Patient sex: F
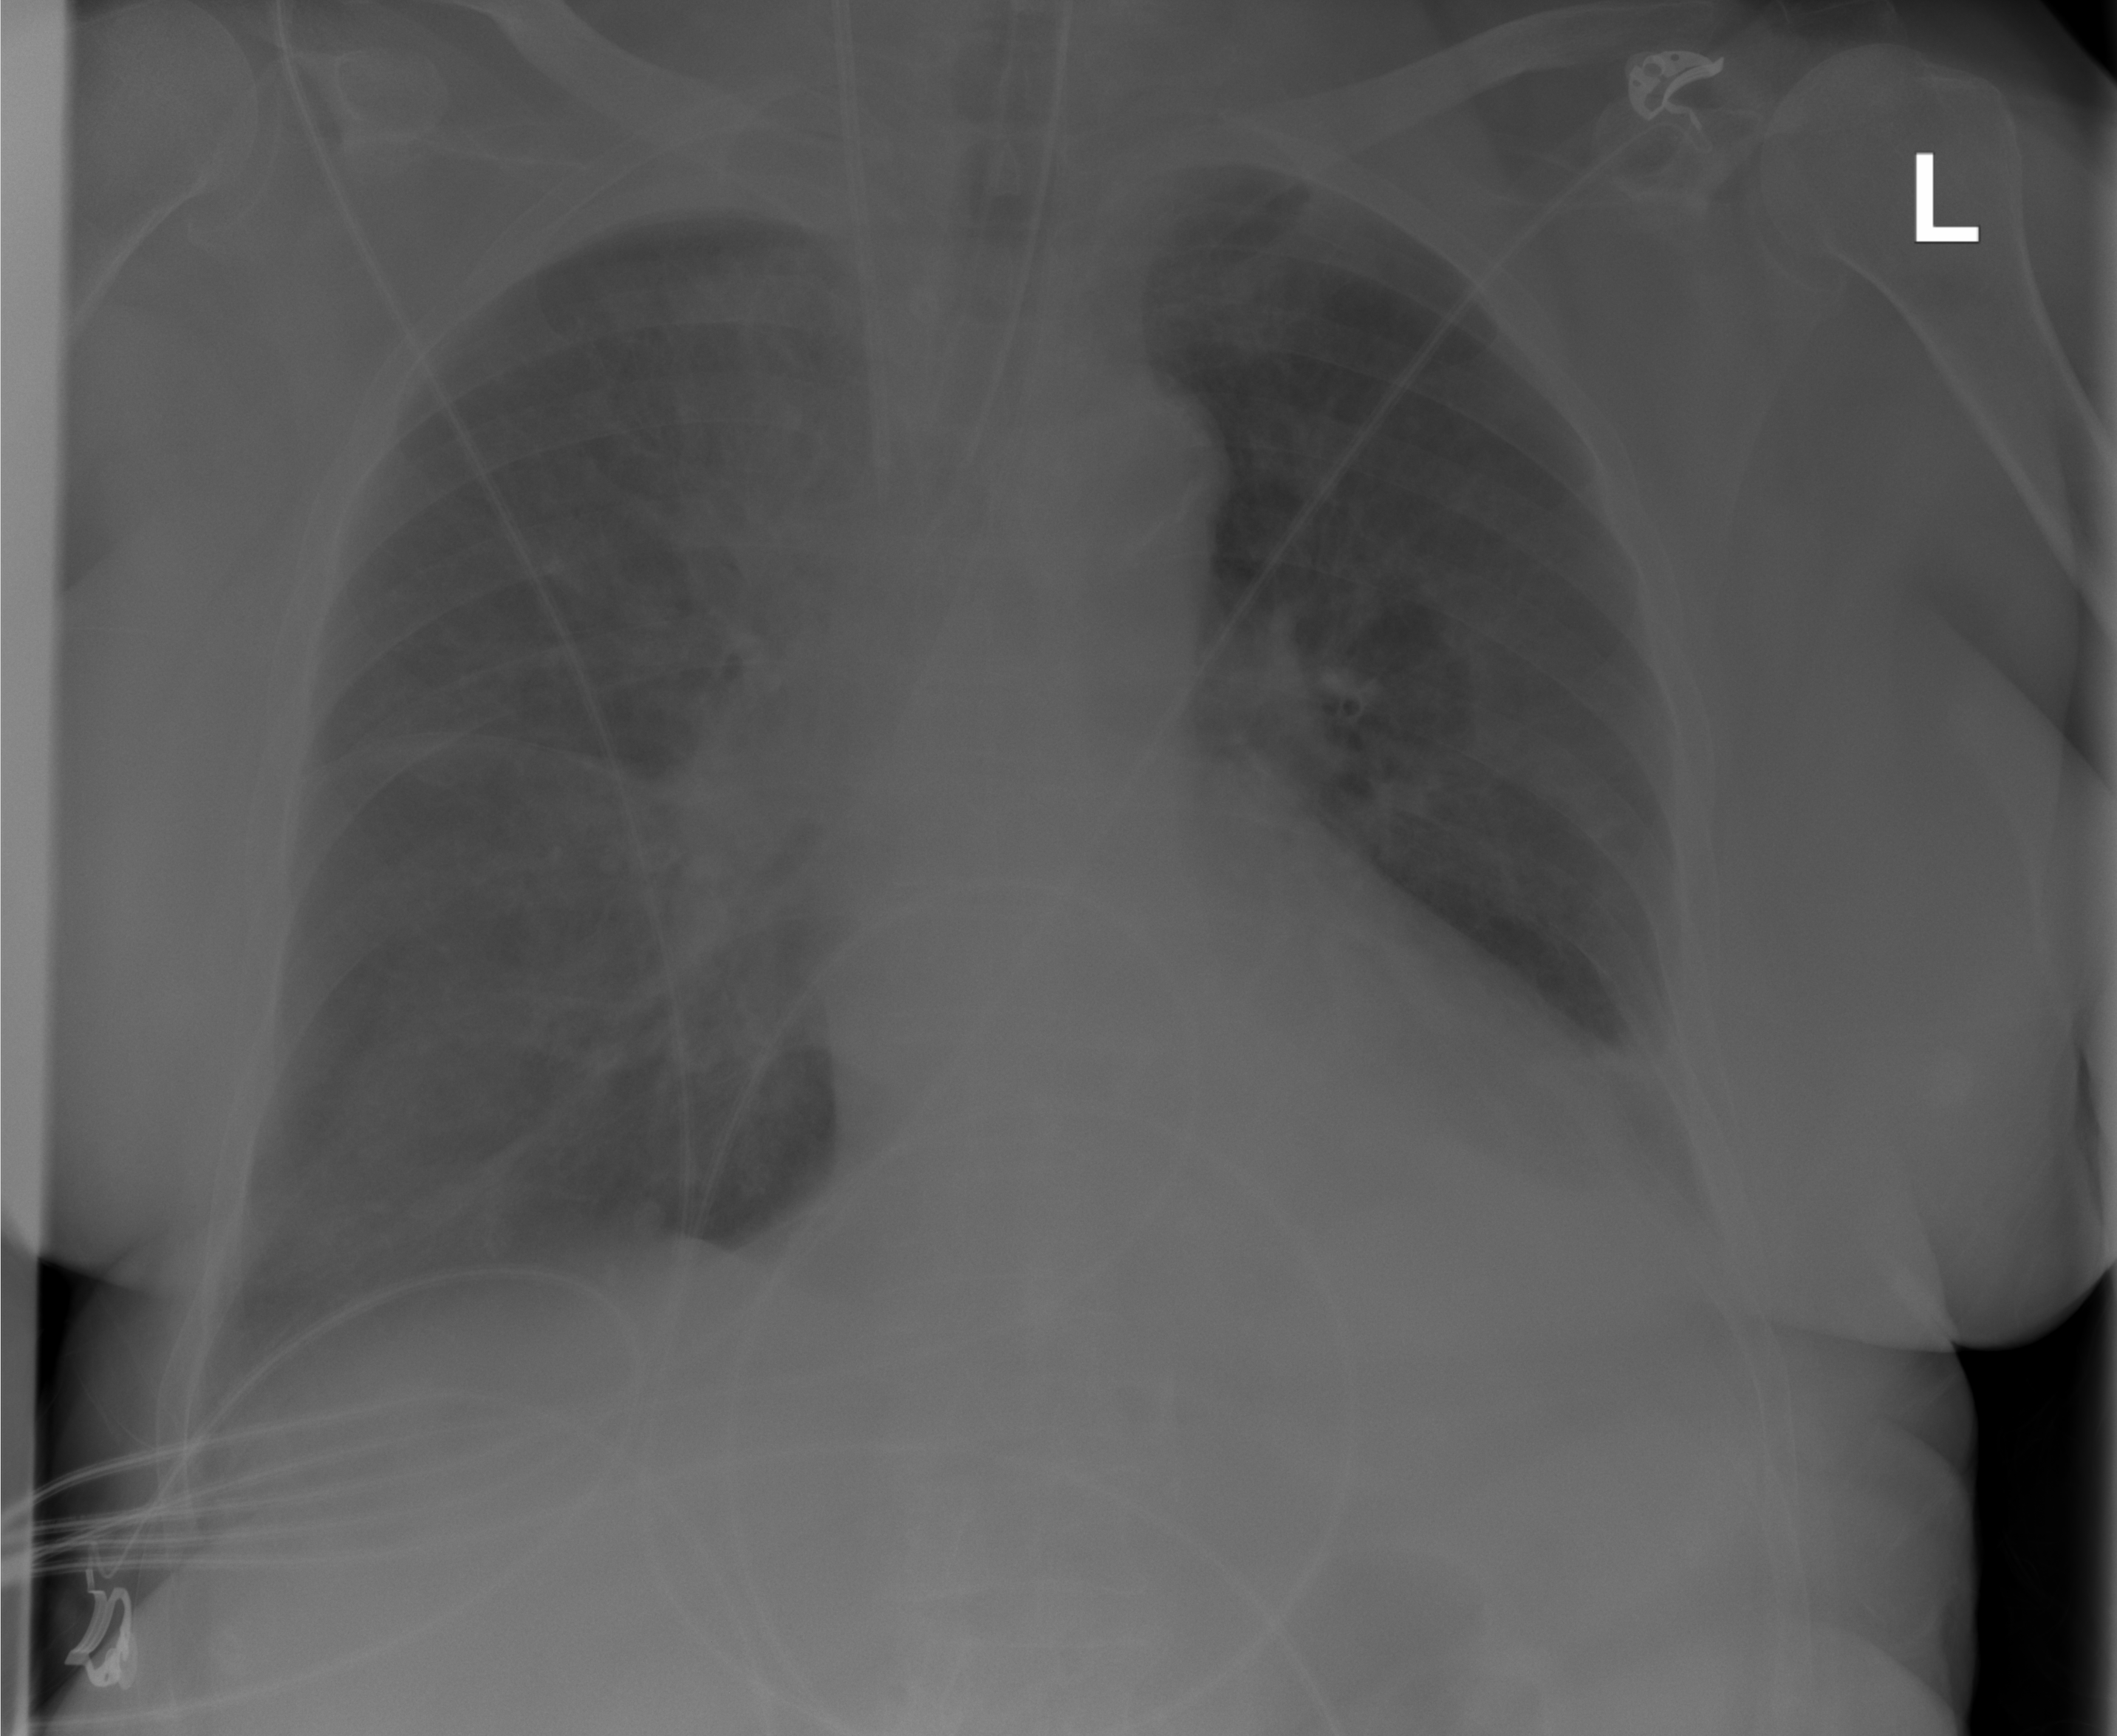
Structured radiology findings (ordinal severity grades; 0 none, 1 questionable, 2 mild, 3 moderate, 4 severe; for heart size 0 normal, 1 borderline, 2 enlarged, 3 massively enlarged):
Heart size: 2
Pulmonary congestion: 0
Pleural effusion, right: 3
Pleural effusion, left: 2
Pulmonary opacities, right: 3
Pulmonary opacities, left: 0
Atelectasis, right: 2
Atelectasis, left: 2